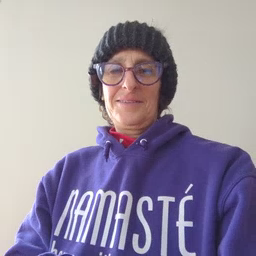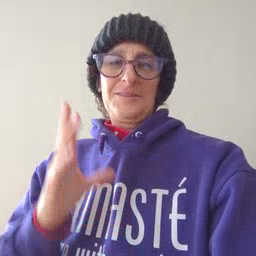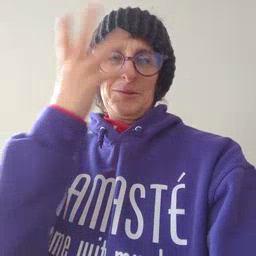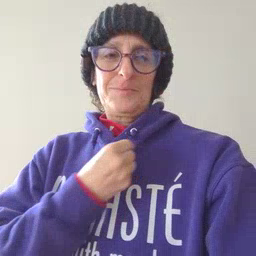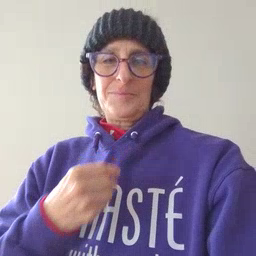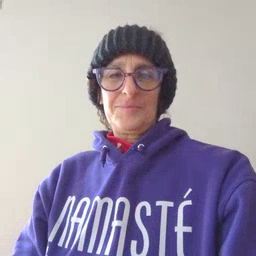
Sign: pretty